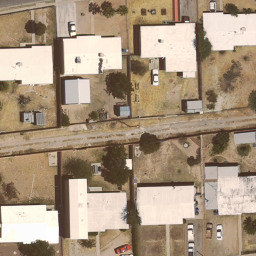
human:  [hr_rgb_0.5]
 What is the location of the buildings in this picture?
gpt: up and bottom